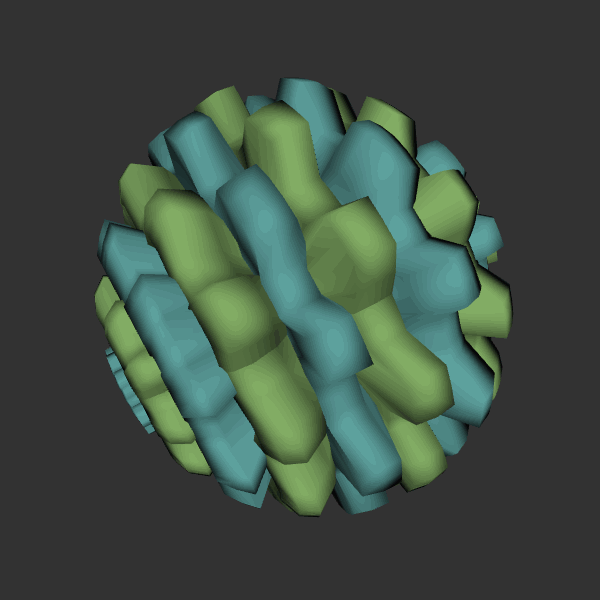
Background: dark